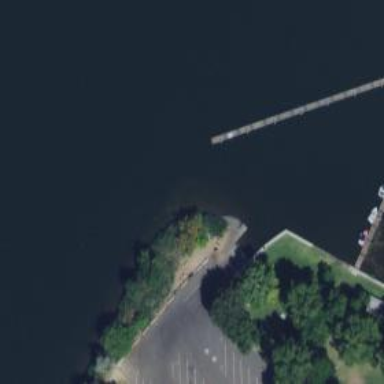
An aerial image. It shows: Man-made pier.